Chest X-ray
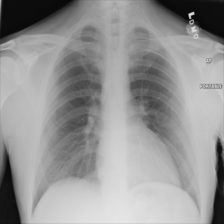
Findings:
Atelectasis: negative
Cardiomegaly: negative
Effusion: negative
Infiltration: negative
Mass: negative
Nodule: negative
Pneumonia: negative
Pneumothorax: negative
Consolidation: negative
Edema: negative
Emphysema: negative
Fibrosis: negative
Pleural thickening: negative
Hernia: negative